Question: I'm working on a visual force page to look like almost exactly as a default sales-force page, now my question is:
is there an apex tag to bring all the children records like we have in the default salesforce page or should I implement a table from scratch. something like this:

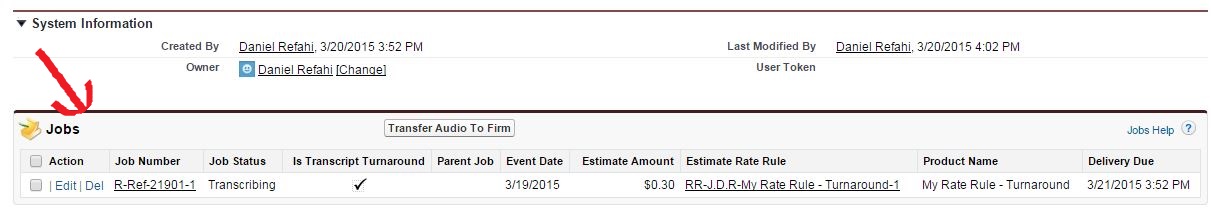
Answer: no need to implement , if its a lookup/master detail relationship that the child records have towards the parent, you can use the apex:relatedlist component.
Go here for an example <URL>